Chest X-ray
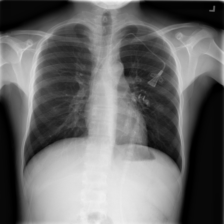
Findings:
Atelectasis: negative
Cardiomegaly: negative
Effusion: negative
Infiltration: negative
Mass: negative
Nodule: negative
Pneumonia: negative
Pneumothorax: negative
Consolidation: negative
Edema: negative
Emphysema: negative
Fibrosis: negative
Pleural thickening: negative
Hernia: negative